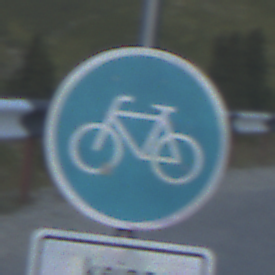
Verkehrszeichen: Radweg
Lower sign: HinweisDurchVerbaleAngabe4
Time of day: SunriseSunset
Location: Outdoor (RoadRail)
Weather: Clear
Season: NotSpecified
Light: Natural